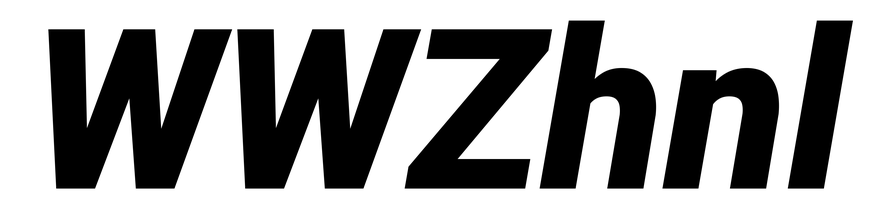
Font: Roboto-Italic_Black_Italic